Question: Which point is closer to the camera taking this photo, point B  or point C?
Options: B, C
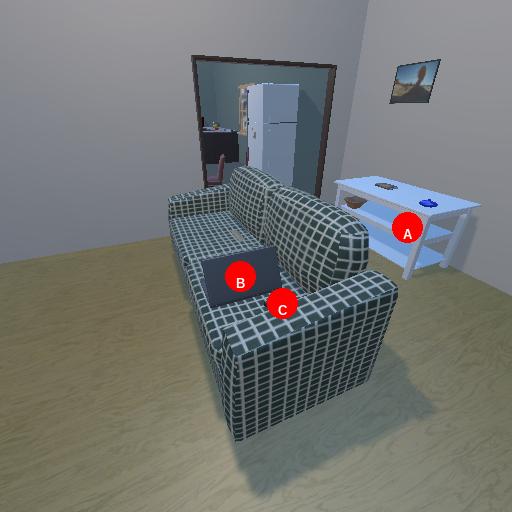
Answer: B